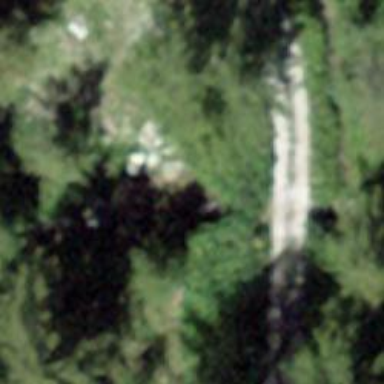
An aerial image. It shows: Culvert tunnel.